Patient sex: F
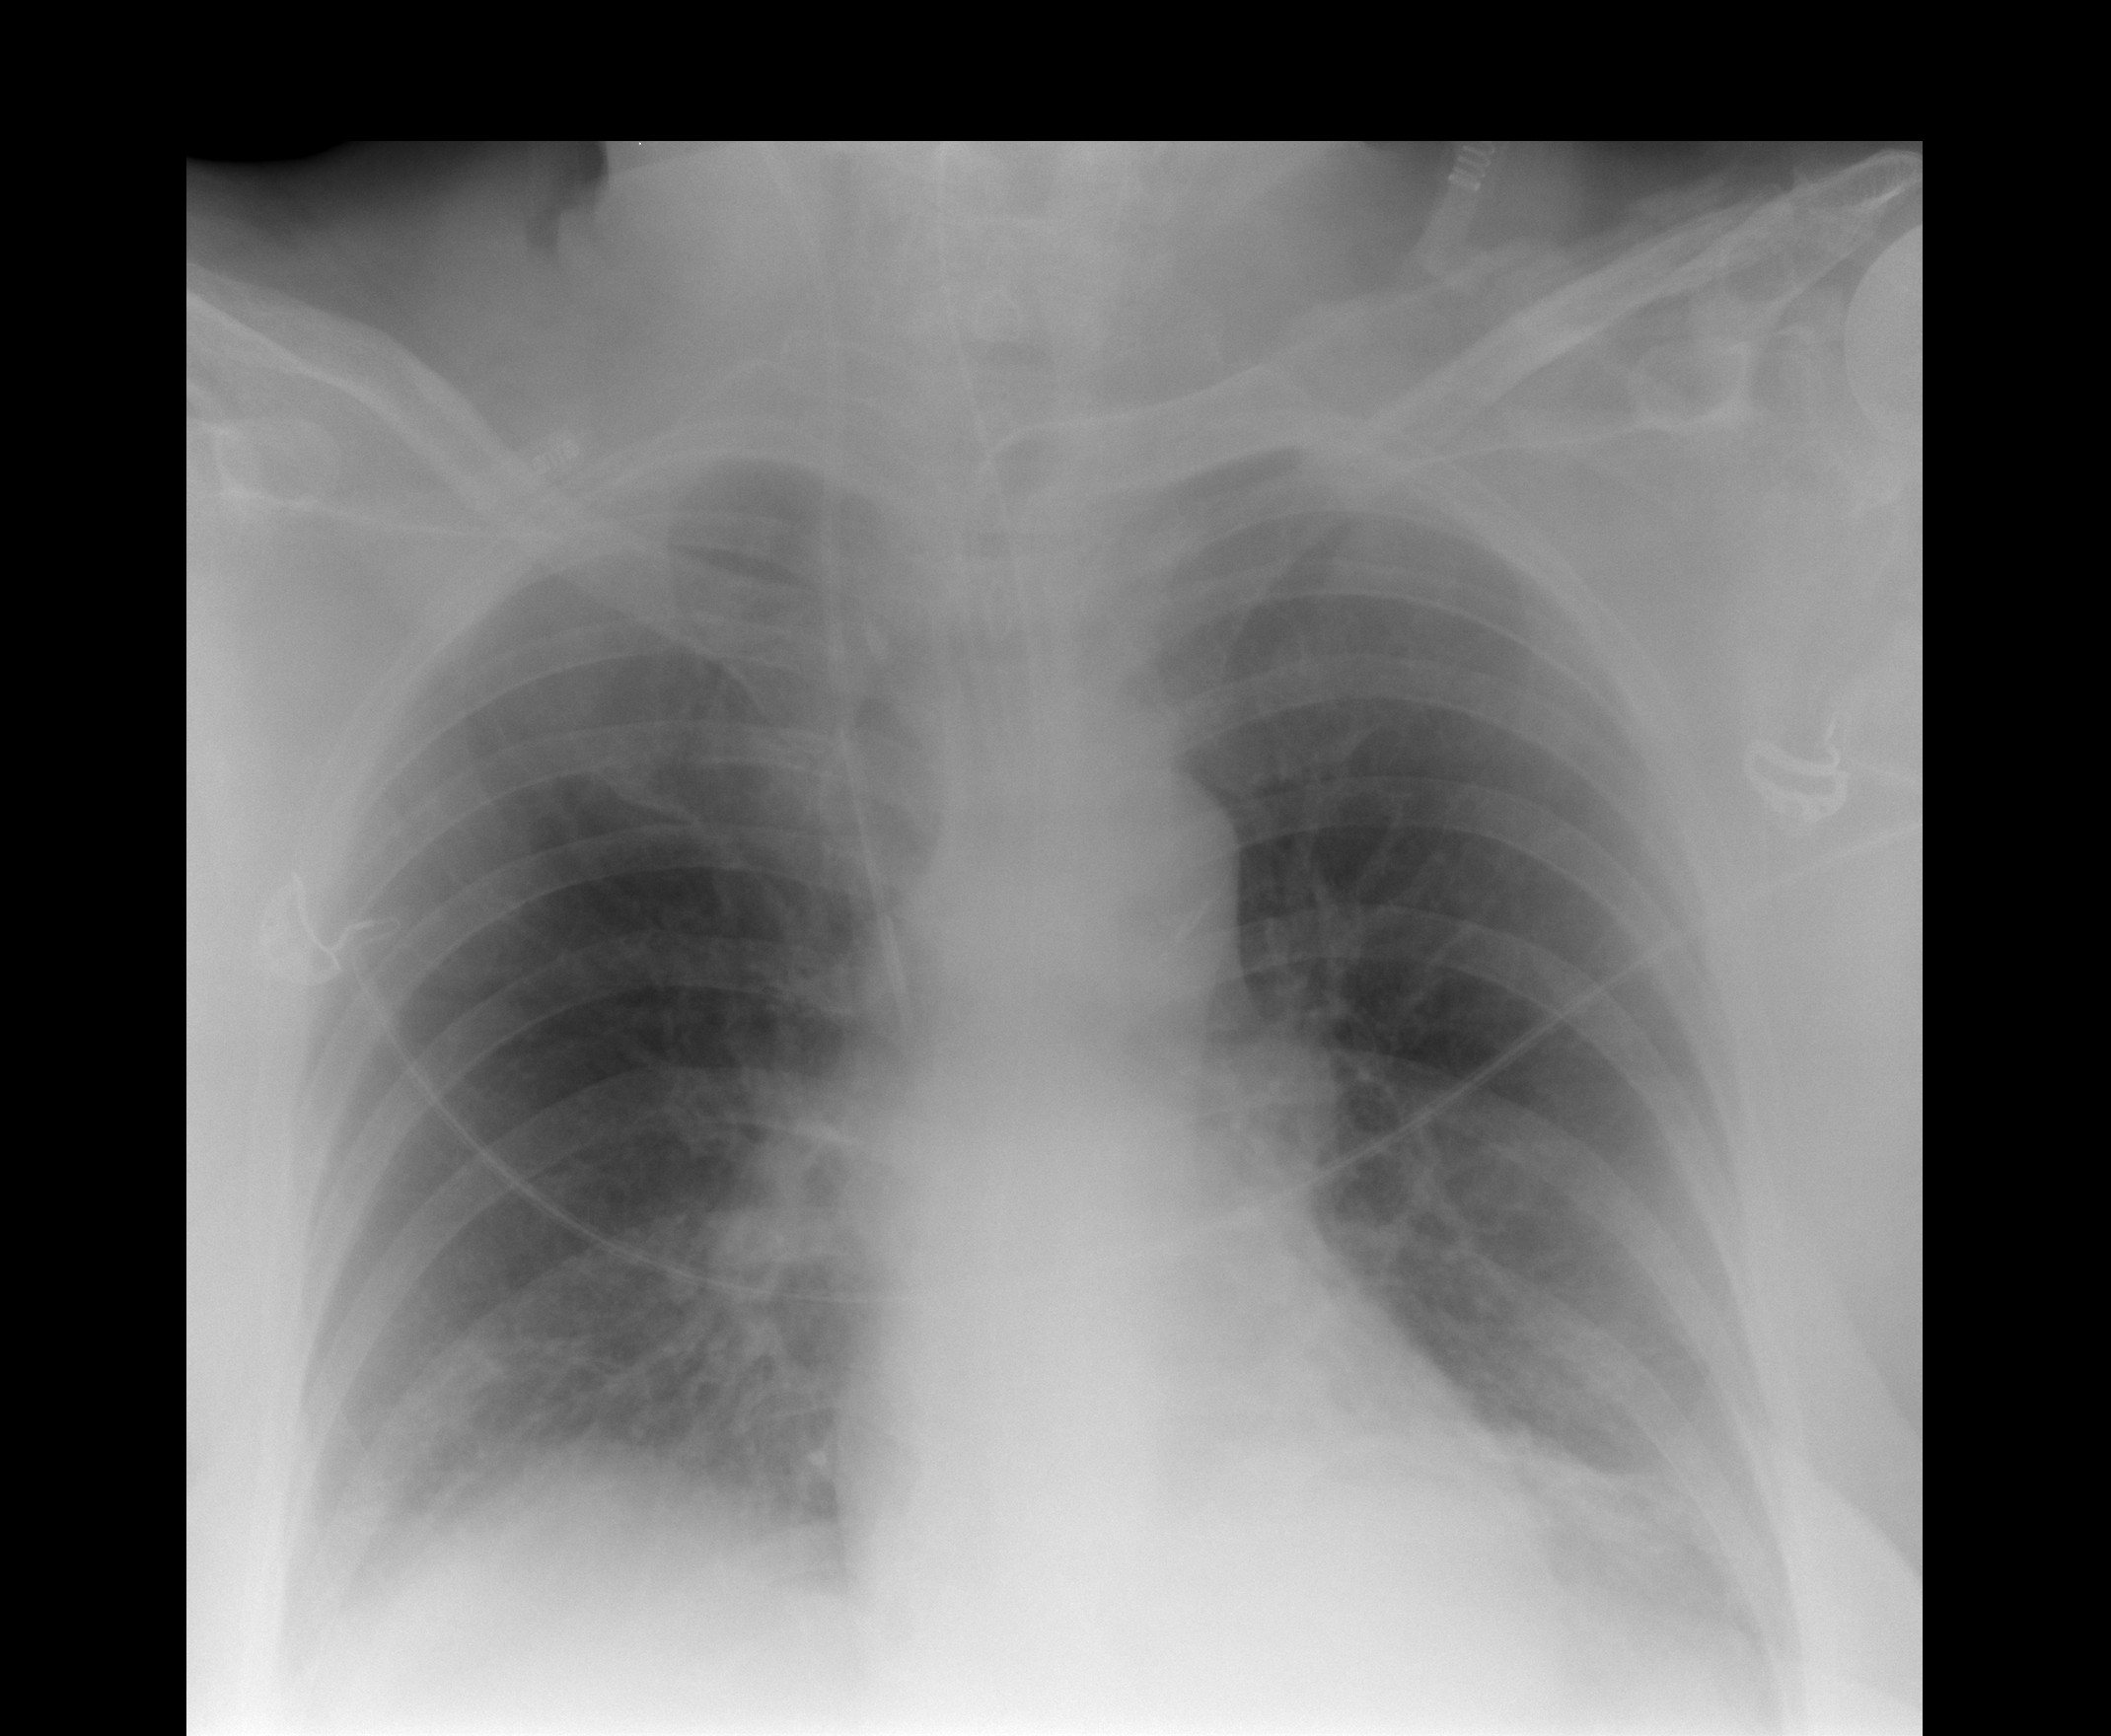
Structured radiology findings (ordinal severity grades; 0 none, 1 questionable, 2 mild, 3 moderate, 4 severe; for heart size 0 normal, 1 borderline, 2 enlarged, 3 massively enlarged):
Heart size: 0
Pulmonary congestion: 0
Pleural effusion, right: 0
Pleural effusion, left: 0
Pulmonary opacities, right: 1
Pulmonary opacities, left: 1
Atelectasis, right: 2
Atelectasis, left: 2